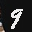
Label: 9